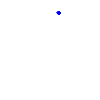
Particle: proton